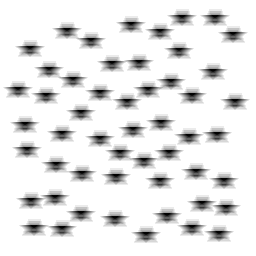
Squares: 0
Triangles: 0
Stars: 52
Total shapes: 52